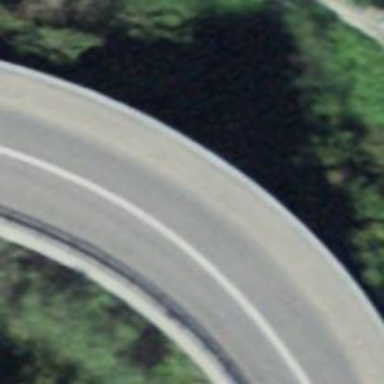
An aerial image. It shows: Primary highway bridge with asphalt surface.